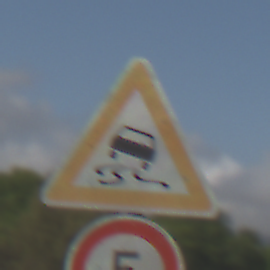
Verkehrszeichen: SchleuderOderRutschgefahr
Zusatzzeichen unten: Geschwindigkeit5
Umgebung: Outdoor, Nature
Tageszeit: MorningAfternoon
Wetter: PartlyCloudy
Licht: Natural
Jahreszeit: NotSpecified
Kontrast: HighContrast